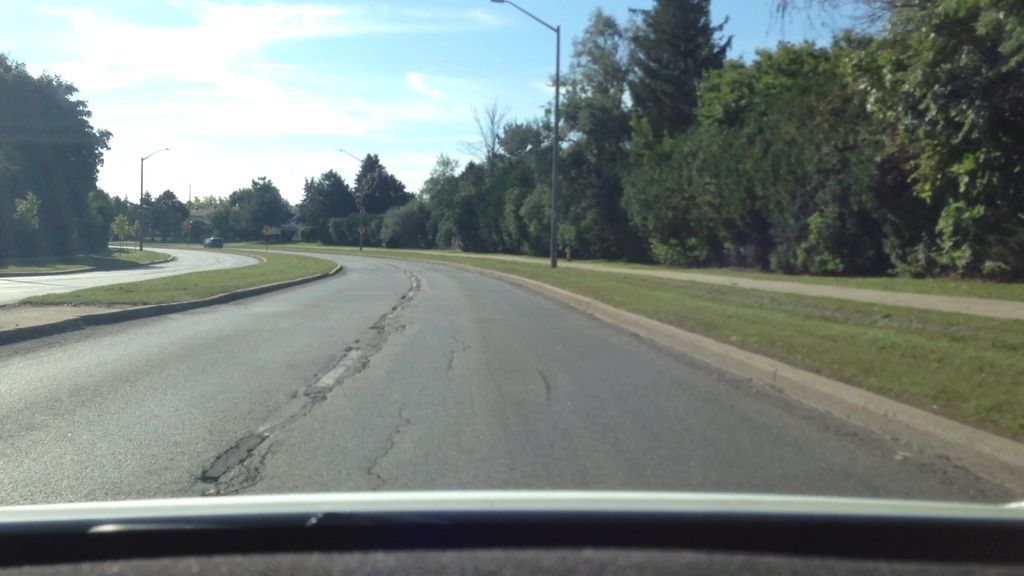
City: ottawa-gatineau